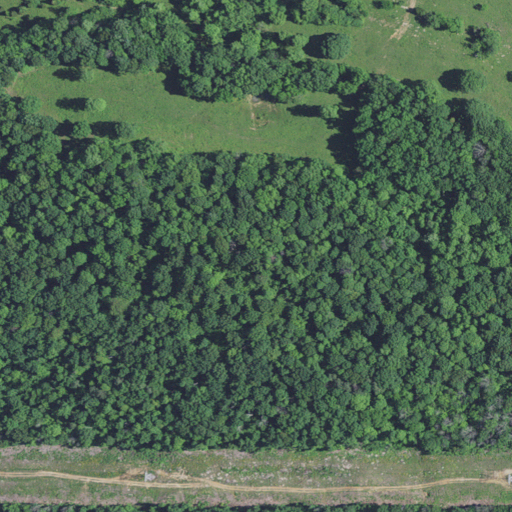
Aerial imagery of mountain in Kentucky named Perry Knob containing deciduous forest, mixed forest, and pasture